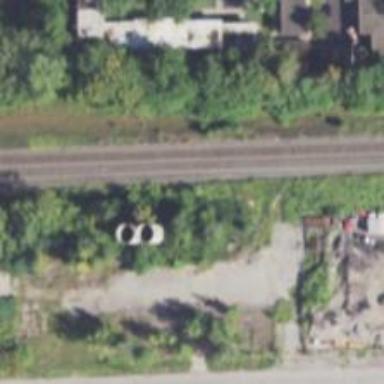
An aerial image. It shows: Ruins of historic silo.